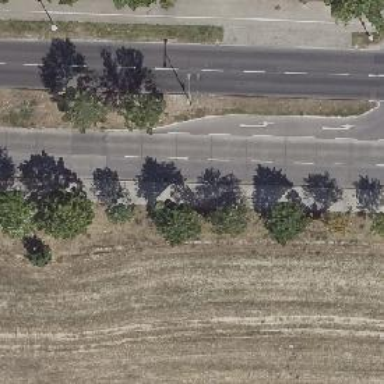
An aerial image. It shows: Avenue lined with broadleaved deciduous trees.